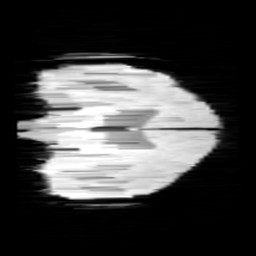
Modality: minIP
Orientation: coronal
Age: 10
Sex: female
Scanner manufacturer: siemens
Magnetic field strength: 3 T
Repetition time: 0.027 s
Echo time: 0.02 s